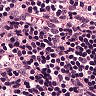
Metastatic tissue present: no